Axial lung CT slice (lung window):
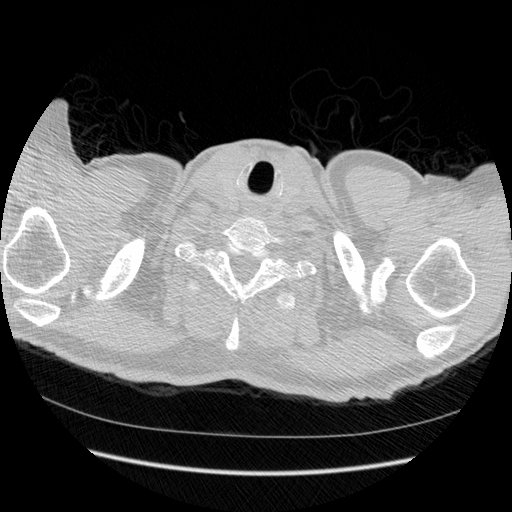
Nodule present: no